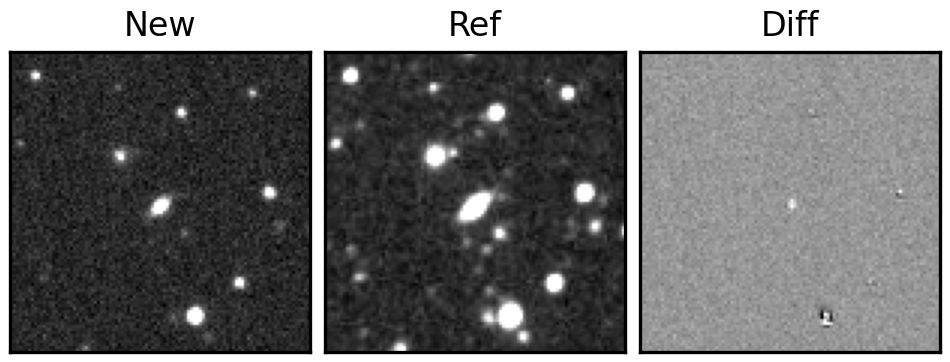
Label: real